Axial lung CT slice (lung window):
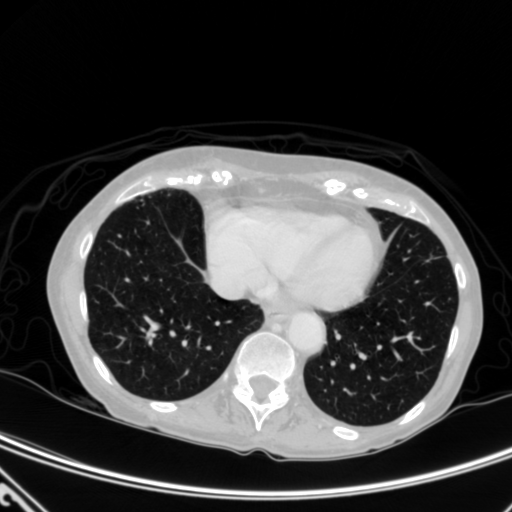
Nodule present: no